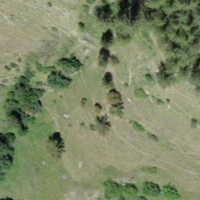
EUNIS habitat code: 26
Species observed at this site:
Lactuca perennis